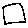
Label: square